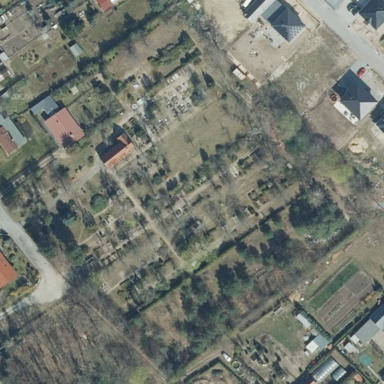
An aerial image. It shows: Cemetery.